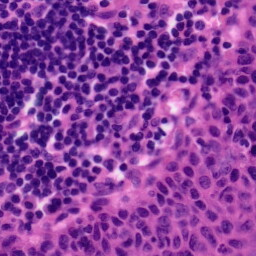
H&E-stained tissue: Tonsil